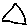
Label: triangle